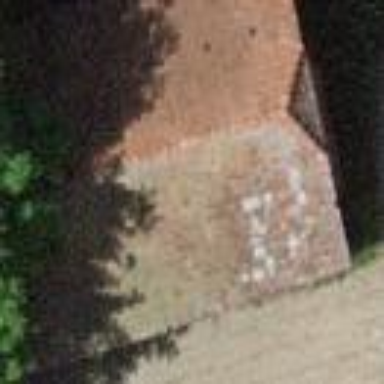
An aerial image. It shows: Barn.